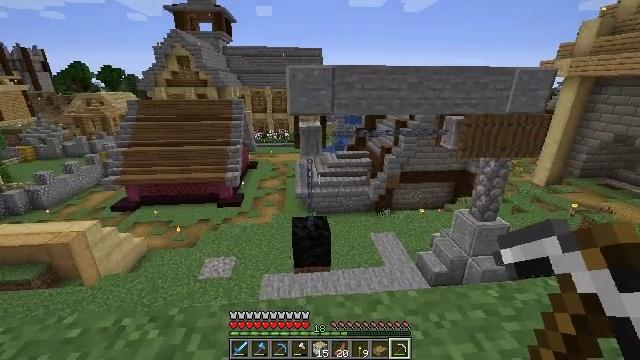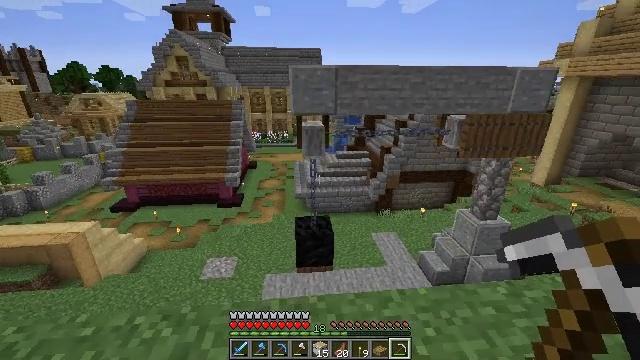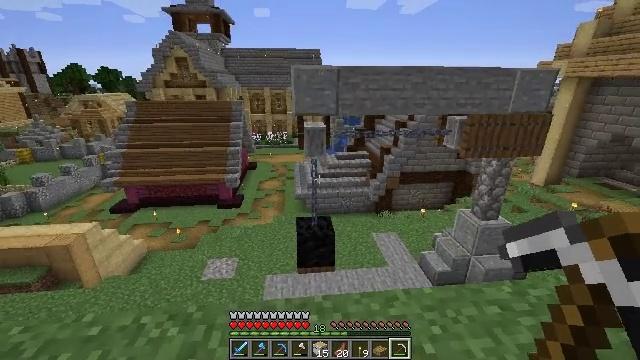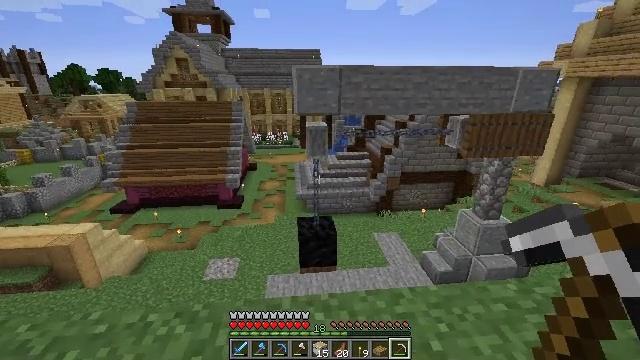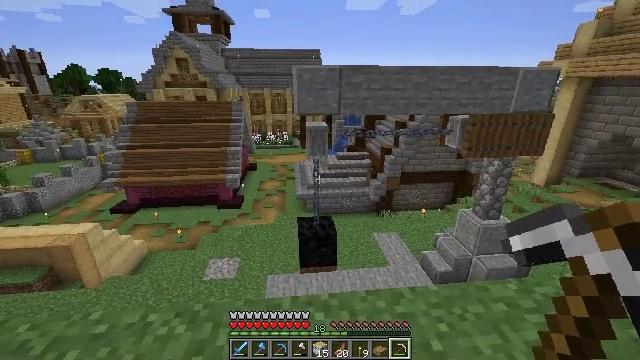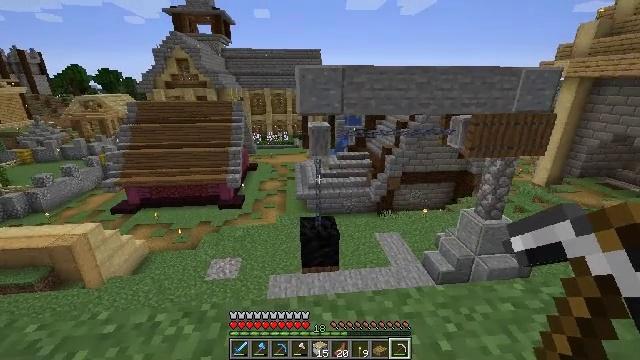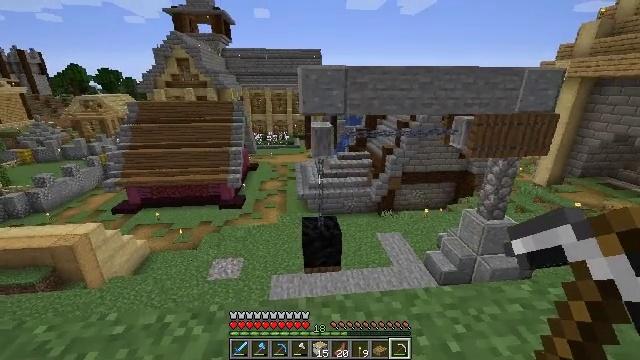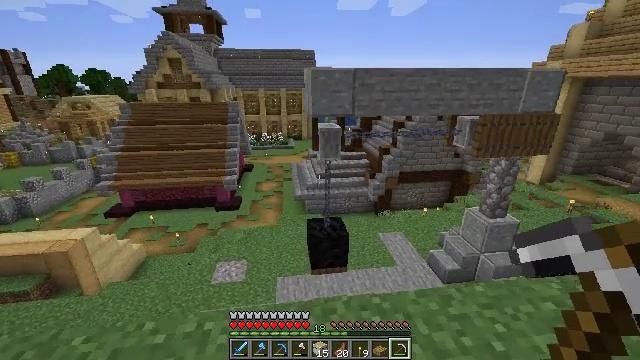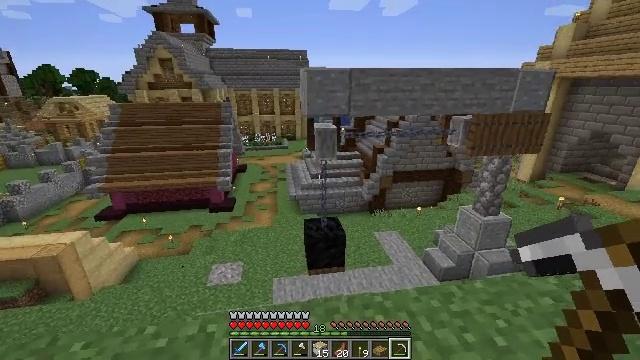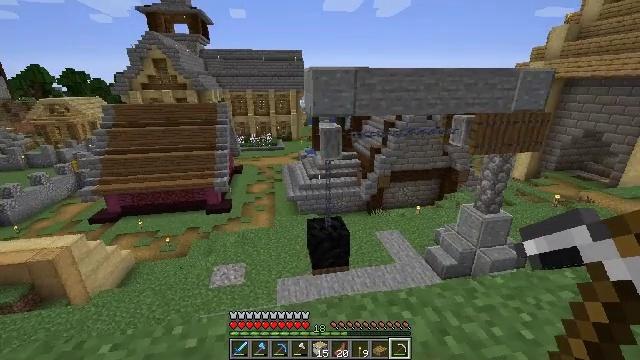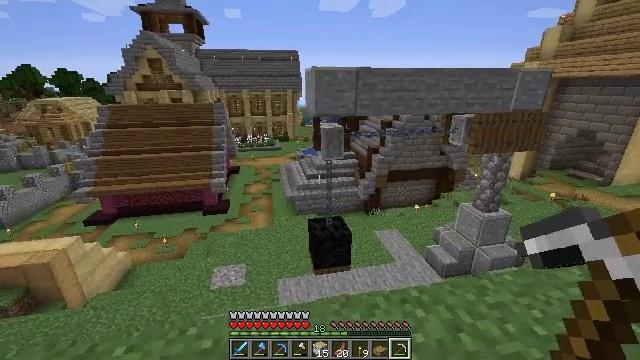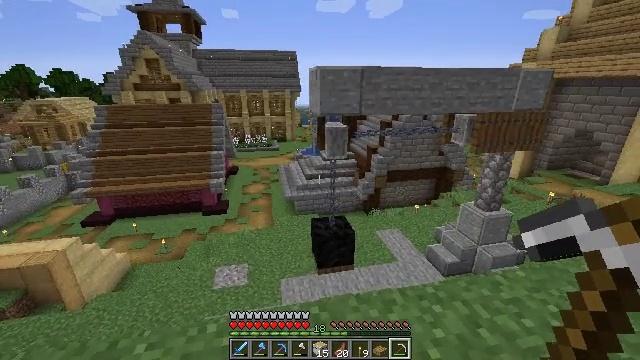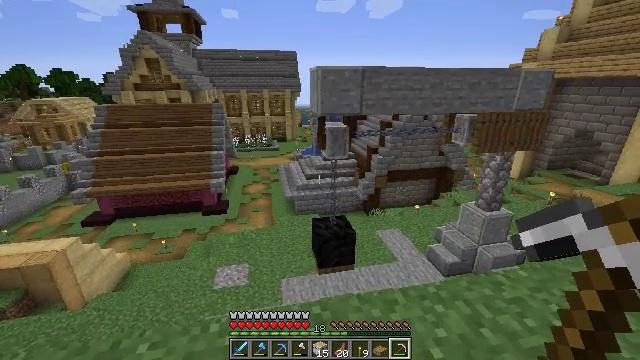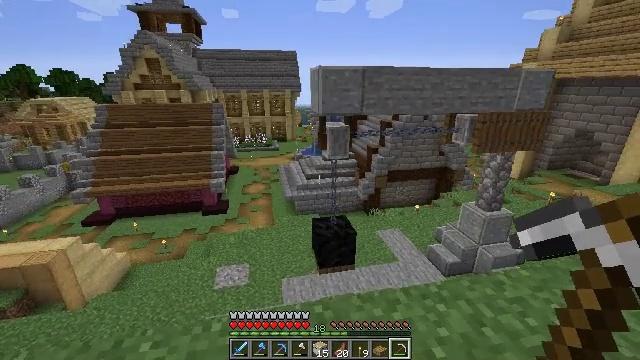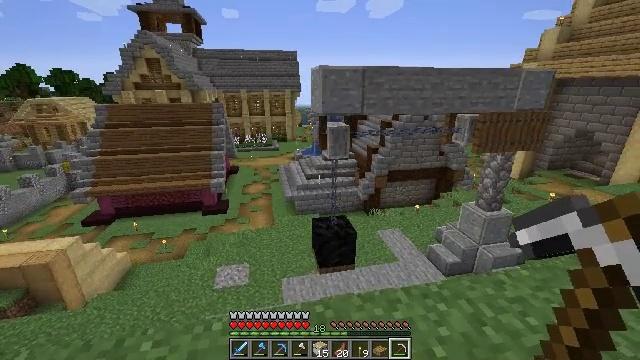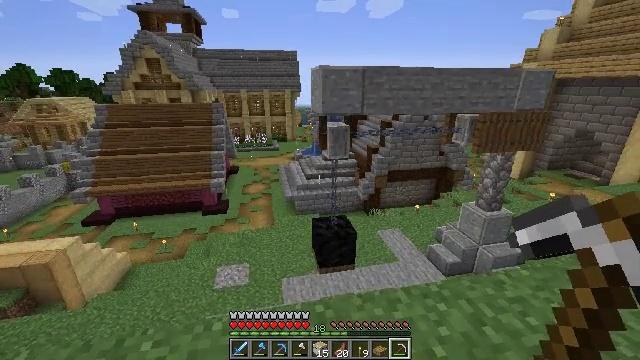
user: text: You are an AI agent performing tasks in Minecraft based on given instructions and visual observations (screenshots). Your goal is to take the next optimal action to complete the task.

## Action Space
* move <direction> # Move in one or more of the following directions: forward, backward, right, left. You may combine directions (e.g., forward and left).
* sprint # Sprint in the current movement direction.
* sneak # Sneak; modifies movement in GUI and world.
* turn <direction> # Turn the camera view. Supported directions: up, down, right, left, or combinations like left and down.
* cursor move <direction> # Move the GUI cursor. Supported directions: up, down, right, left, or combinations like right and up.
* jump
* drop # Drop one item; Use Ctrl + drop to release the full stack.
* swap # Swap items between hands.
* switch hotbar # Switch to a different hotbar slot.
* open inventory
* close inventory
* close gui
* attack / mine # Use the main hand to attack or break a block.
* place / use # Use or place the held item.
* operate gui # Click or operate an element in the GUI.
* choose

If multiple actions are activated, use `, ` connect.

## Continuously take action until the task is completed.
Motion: motion action
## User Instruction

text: Break the grindstone to collect it.
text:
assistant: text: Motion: no_op
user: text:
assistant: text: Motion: no_op
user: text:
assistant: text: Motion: no_op
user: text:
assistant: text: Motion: no_op
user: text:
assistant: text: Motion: move left
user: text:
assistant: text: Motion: move left
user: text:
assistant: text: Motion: move left, turn right
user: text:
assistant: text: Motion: move left, turn right
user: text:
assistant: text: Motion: move left, turn right
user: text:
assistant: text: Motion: no_op
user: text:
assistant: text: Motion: no_op
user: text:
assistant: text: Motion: no_op
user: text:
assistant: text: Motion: no_op
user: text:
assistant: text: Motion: no_op
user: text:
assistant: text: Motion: no_op
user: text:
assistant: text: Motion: no_op
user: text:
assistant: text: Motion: no_op
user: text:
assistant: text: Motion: no_op
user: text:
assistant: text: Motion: move left
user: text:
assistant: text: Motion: move left, turn right
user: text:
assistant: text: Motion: move left, turn right
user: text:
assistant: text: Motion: move left, turn right
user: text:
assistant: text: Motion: turn right
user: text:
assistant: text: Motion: turn right
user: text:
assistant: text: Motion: no_op
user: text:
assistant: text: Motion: no_op
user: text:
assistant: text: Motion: no_op
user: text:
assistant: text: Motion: no_op
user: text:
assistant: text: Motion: no_op
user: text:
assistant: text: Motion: no_op